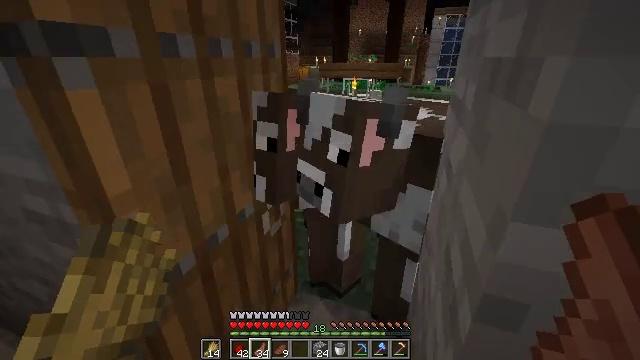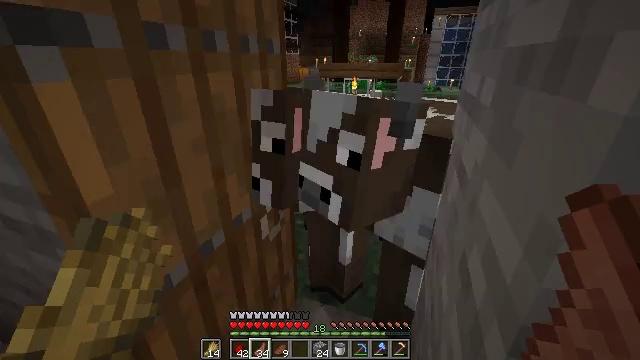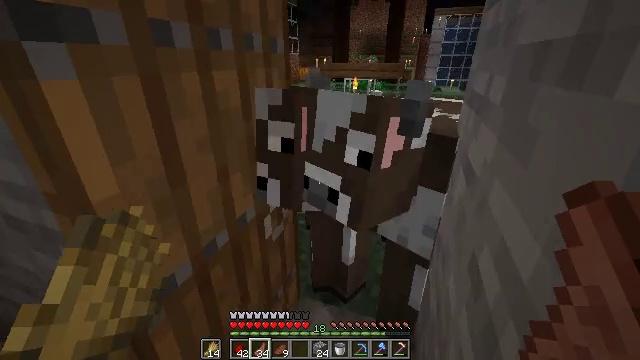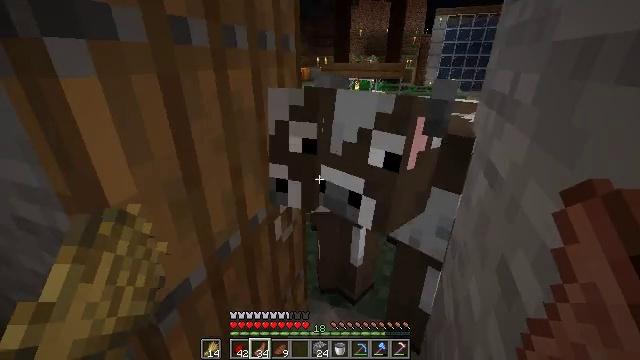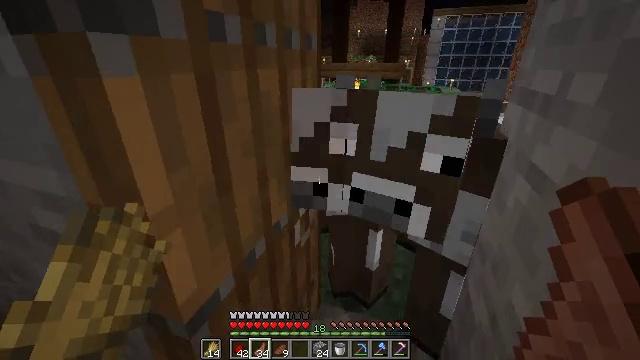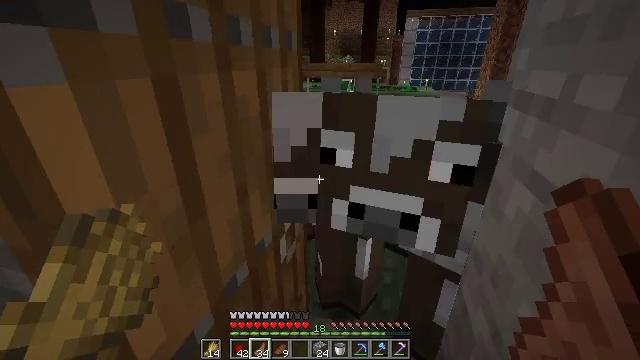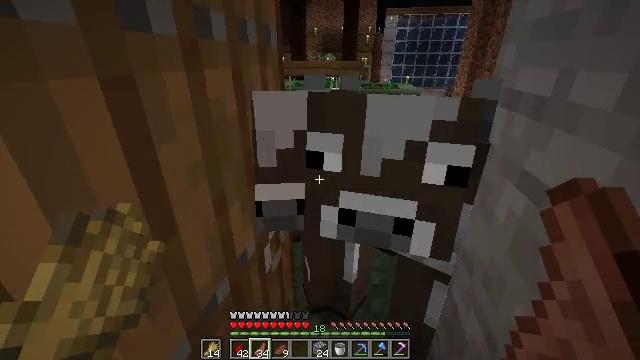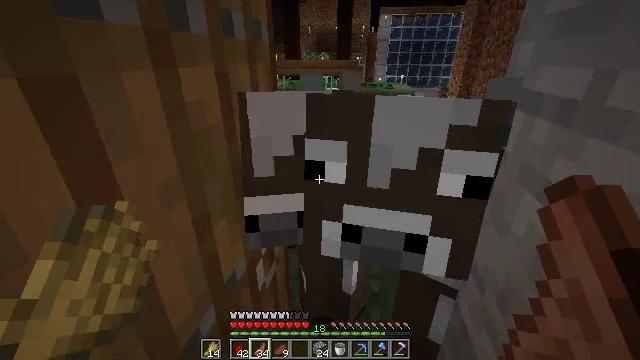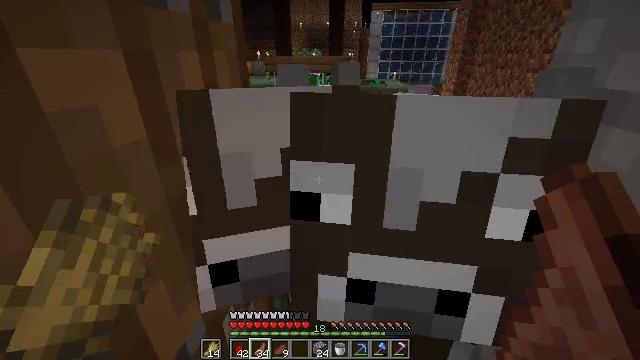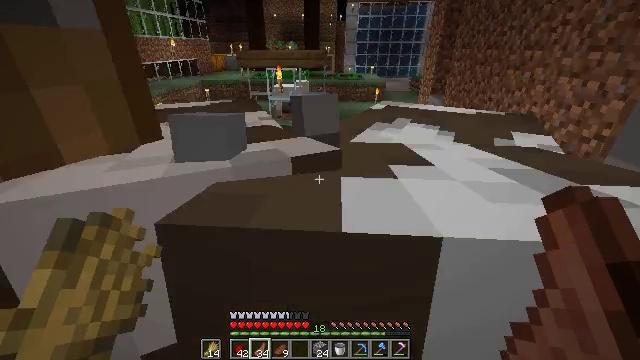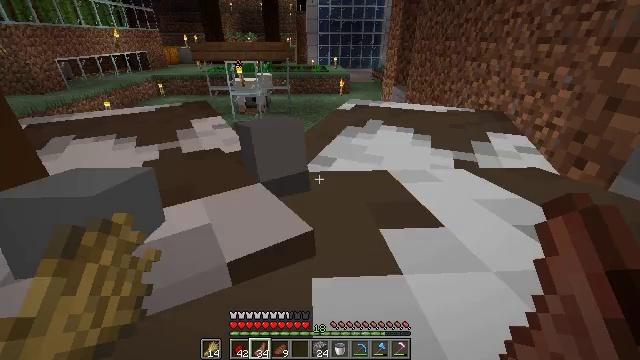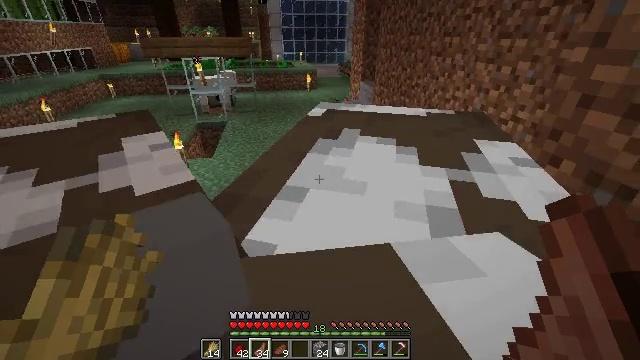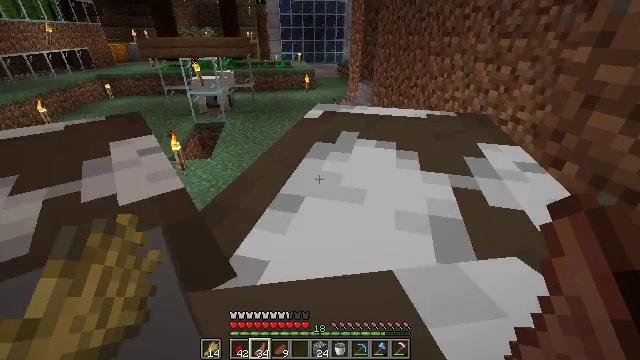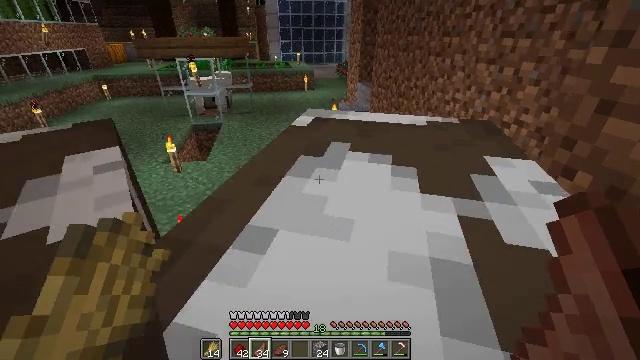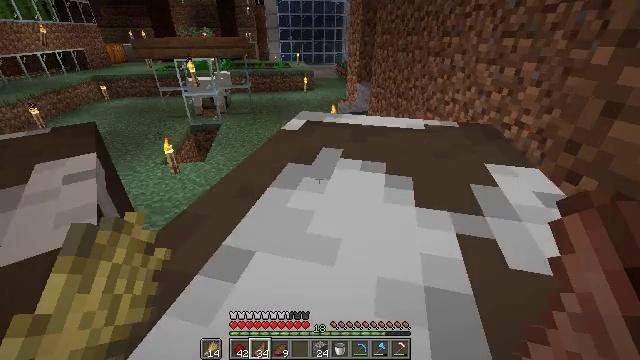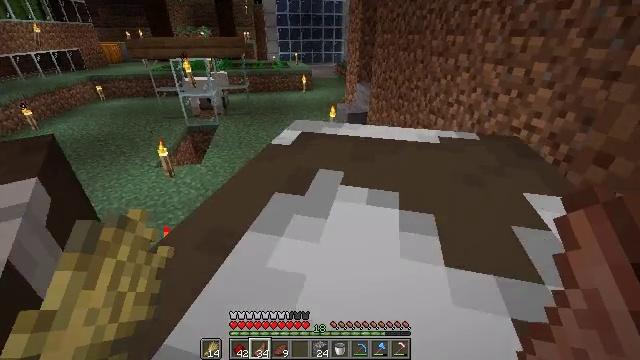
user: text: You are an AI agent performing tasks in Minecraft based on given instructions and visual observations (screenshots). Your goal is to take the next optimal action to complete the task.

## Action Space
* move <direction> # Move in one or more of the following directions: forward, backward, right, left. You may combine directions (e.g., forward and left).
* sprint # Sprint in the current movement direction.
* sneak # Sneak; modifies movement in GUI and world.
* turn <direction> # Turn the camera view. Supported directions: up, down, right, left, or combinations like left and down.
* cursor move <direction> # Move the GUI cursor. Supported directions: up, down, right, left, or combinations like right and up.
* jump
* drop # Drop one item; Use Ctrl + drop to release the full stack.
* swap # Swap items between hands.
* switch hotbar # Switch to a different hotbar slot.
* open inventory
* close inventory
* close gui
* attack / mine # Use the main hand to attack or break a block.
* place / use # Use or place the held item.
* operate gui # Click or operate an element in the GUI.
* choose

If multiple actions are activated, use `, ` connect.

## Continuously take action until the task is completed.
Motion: motion action
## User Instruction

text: Put spruce planks and sticks in the crafting grid to get a spruce fence.
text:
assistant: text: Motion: move forward
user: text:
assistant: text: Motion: move forward
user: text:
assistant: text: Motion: move forward
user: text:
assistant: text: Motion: move forward
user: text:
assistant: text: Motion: move forward, turn right
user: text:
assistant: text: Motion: move forward, turn right
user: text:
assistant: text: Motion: move forward, turn right
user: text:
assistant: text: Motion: move forward, turn right
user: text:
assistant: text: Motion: move forward, turn right and down
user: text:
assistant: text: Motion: move forward, turn right and down
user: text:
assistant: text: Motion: move forward, turn right
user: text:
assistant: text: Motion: move forward
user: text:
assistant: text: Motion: move forward
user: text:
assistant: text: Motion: move forward
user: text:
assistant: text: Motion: move forward
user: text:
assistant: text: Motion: move forward
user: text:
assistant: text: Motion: no_op
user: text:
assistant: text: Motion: turn left
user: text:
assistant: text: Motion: turn left
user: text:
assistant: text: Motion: no_op
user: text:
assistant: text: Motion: no_op
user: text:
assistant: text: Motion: no_op
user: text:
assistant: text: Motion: no_op
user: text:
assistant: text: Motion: move back
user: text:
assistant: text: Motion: move back
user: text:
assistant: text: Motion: move back
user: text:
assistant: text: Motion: move back
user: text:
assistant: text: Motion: move back
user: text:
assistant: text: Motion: move back
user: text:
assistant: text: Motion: move back